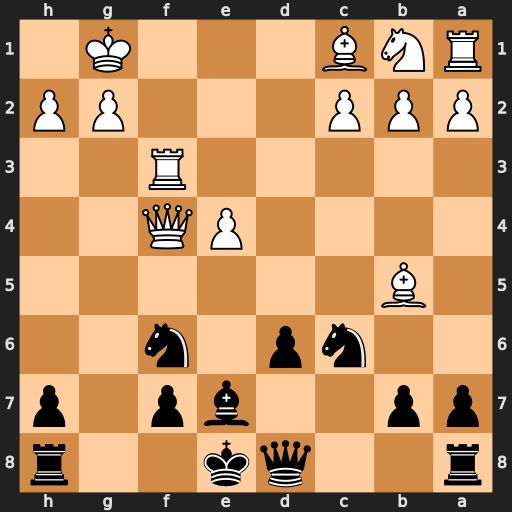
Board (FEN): r2qk2r/pp2bp1p/2np1n2/1B6/4PQ2/5R2/PPP3PP/RNB3K1
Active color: b
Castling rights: kq
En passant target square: -
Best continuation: Qb6+ Kh1 Qxb5